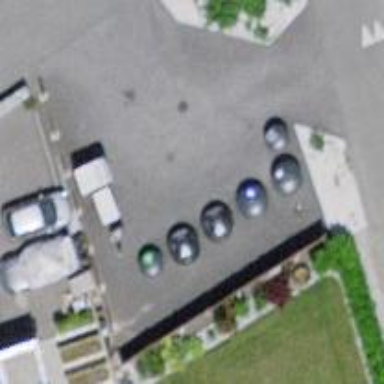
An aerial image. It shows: Recycling centre providing amenities for recycling.